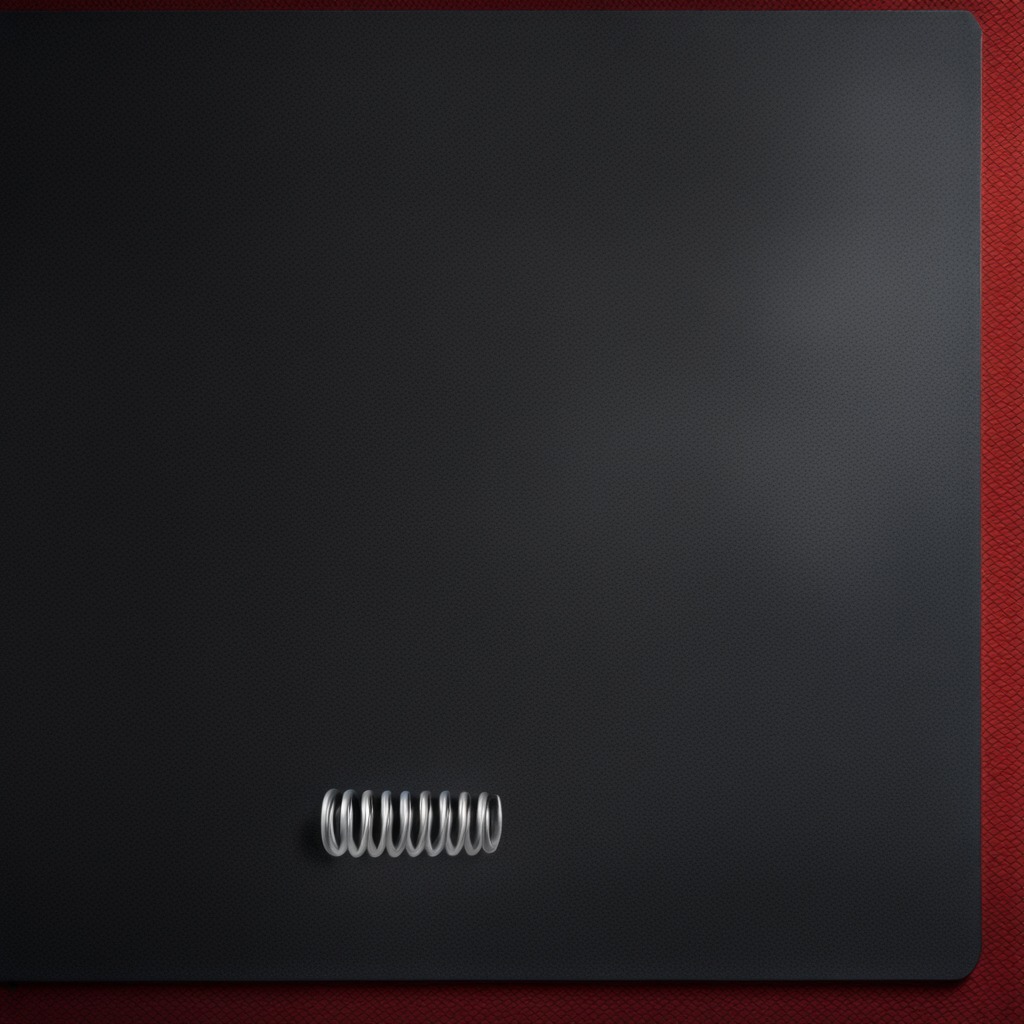
A coiled metal spring is lying on the clean granite tabletop.